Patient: sex F, age 38
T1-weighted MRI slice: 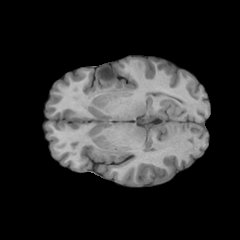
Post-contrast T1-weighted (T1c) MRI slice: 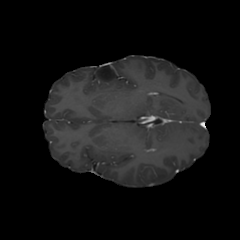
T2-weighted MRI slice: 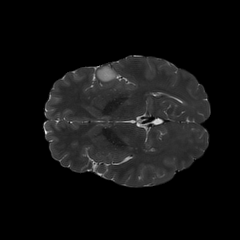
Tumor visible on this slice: yes
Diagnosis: Astrocytoma, IDH-mutant
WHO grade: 2